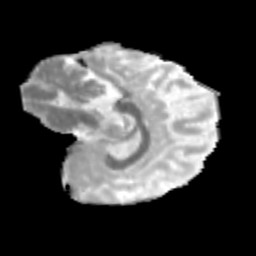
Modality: MD
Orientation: sagittal
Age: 11
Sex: male
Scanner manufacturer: siemens
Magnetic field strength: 3 T
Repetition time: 3.8 s
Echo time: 0.07 s